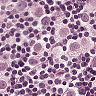
Metastatic tissue present: yes